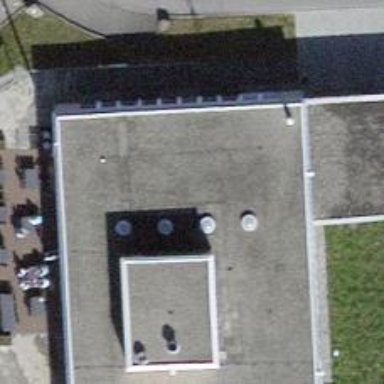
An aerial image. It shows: Café.